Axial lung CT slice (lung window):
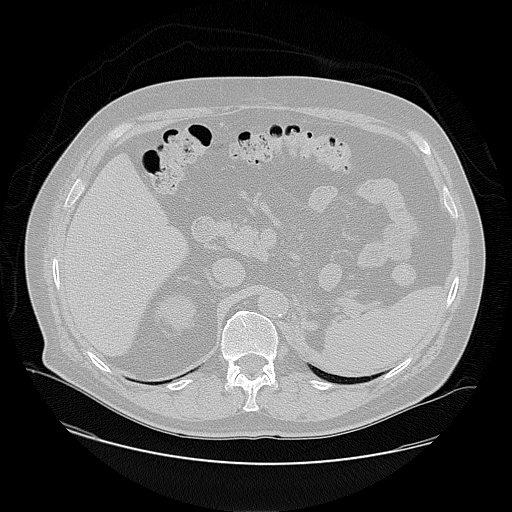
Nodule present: no